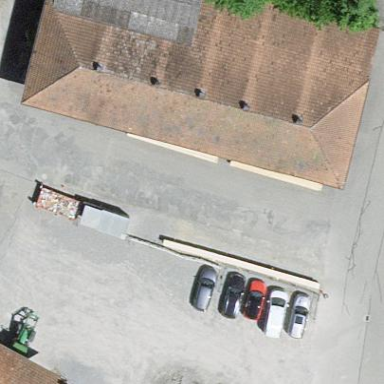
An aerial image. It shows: Warehouse building.